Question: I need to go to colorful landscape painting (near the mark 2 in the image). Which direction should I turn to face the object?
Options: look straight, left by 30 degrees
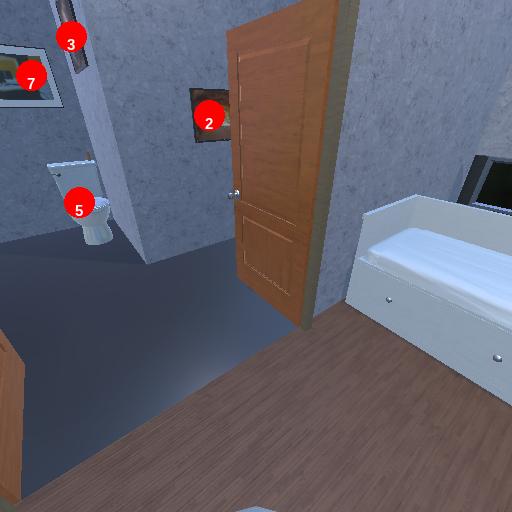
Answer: look straight